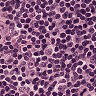
Metastatic tissue present: no